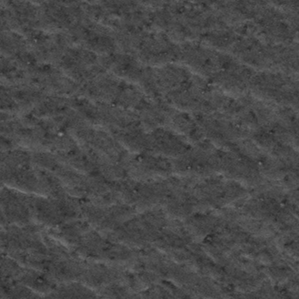
Label: frost